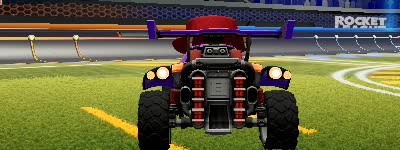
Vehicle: octane